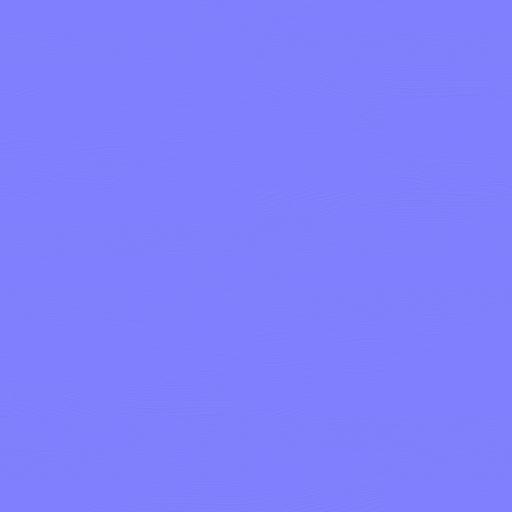
brown dark new wood wooden